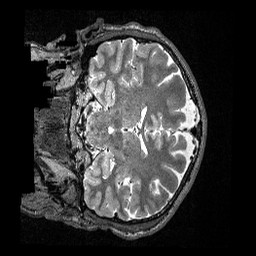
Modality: T2w
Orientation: coronal
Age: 31
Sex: male
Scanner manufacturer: siemens
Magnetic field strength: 3 T
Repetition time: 3.2 s
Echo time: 0.479 s